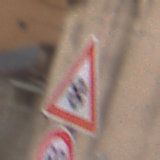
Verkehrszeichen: SchneeOderEisglaette
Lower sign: Geschwindigkeit80
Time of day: Midday
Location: Outdoor (Urban)
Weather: Overcast
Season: NotSpecified
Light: Natural